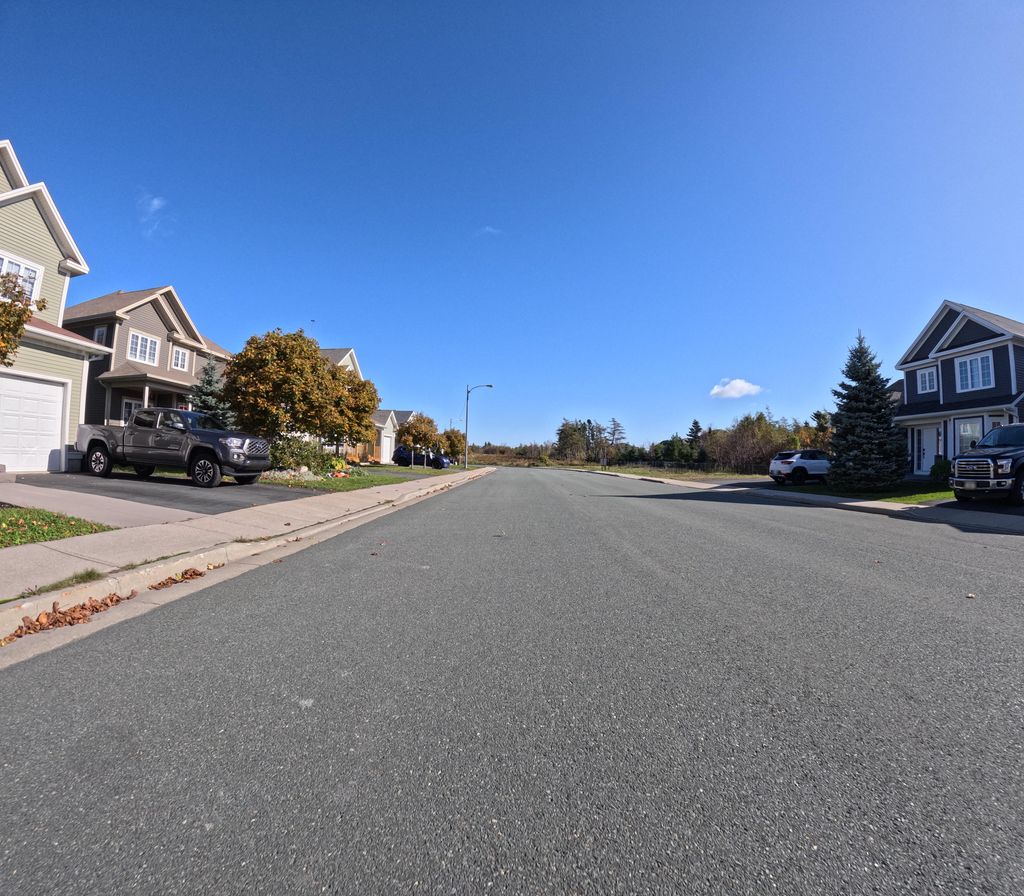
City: st_johns